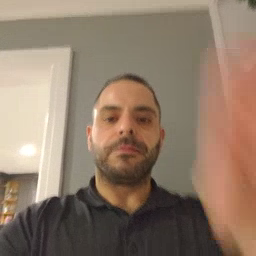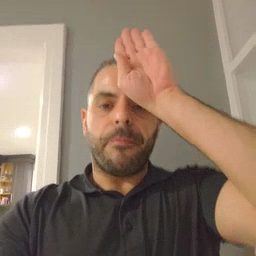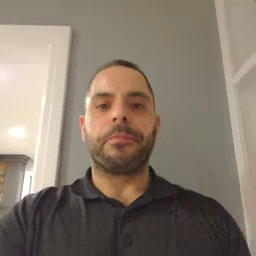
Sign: fireman